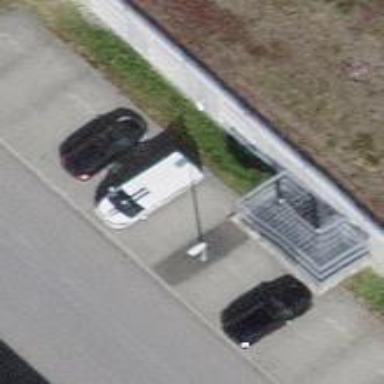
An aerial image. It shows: Parking area with surface.